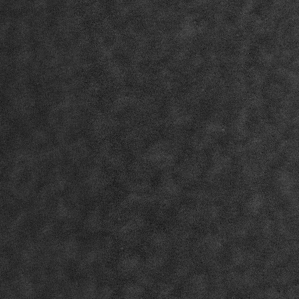
Label: frost